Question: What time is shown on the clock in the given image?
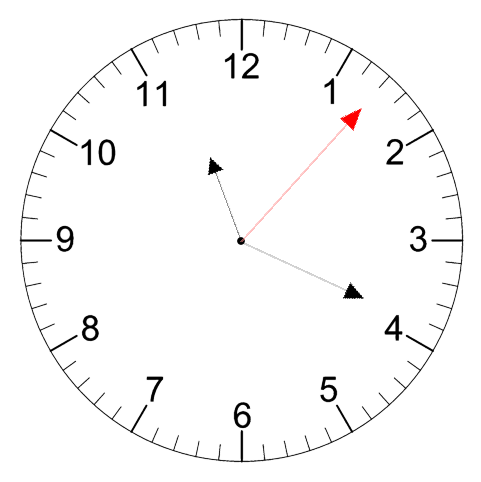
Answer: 11:19:07